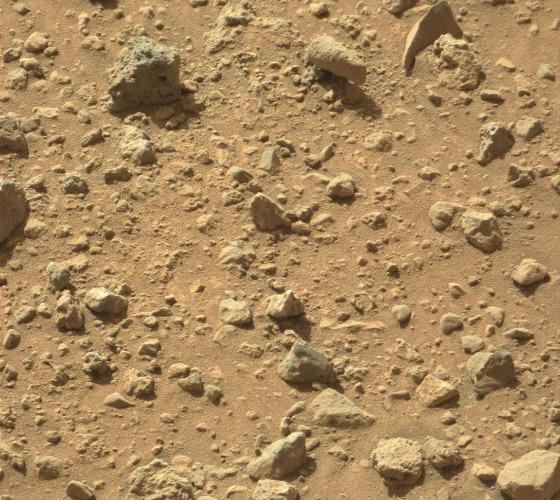
Terrain classes present: Gravel / Sand / Soil, Rock, Shadow